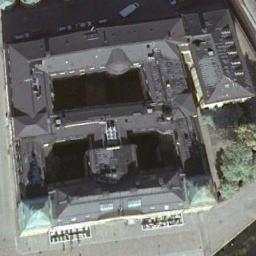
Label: palace